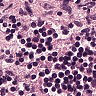
Metastatic tissue present: no